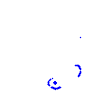
Particle: proton